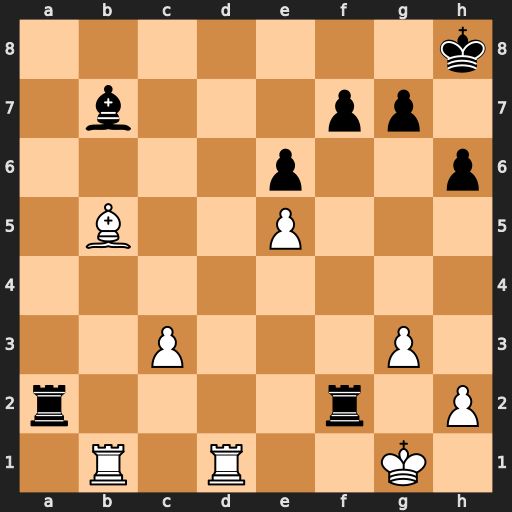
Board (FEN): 7k/1b3pp1/4p2p/1B2P3/8/2P3P1/r4r1P/1R1R2K1
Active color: w
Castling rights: -
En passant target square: -
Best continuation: Rd8+ Kh7 Bd3+ g6 Rxb7